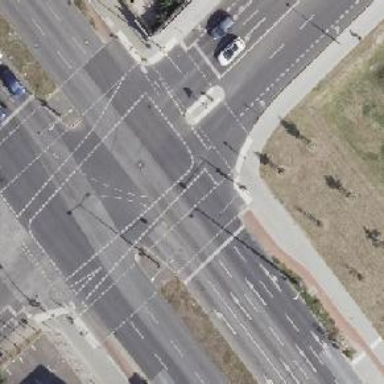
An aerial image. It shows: Crossing with traffic signals.